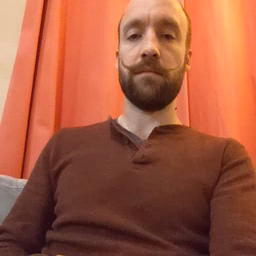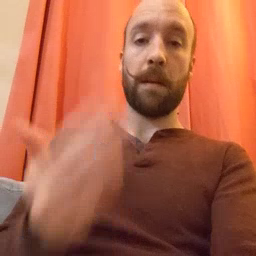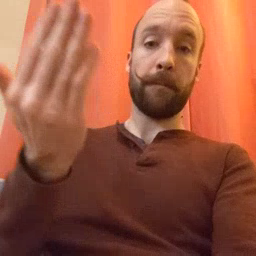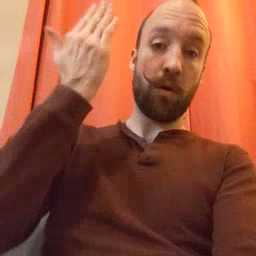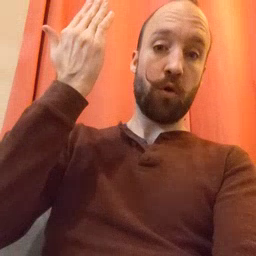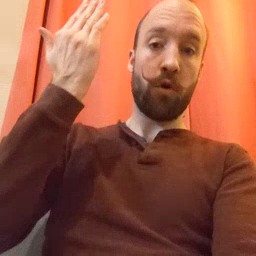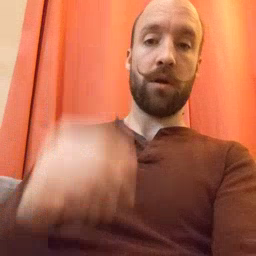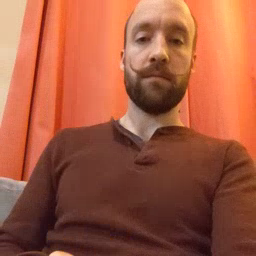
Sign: morning